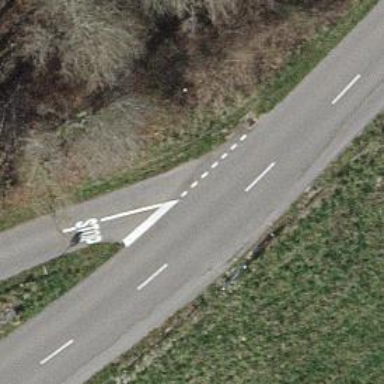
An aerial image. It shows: Road with stop sign.